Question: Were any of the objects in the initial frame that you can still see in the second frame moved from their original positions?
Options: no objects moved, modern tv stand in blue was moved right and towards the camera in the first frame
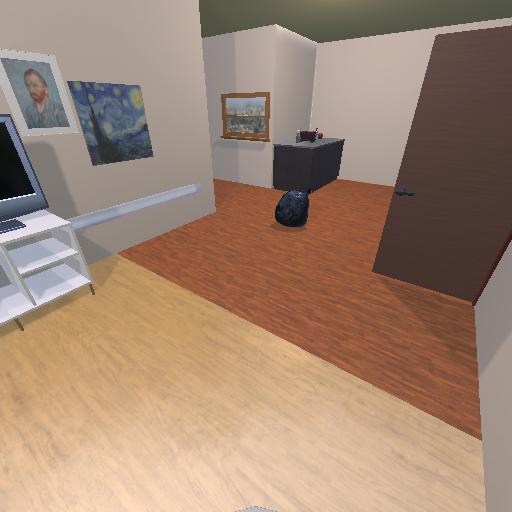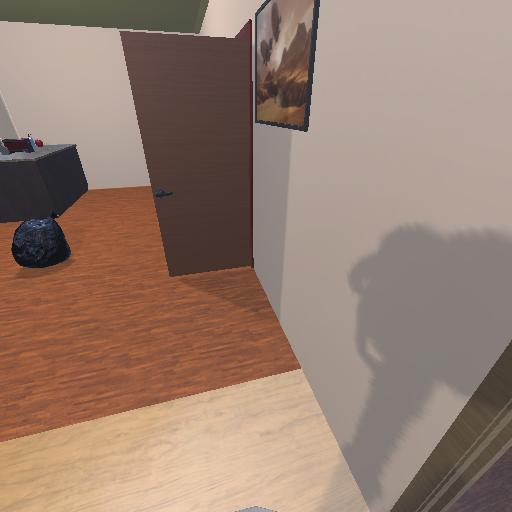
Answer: no objects moved